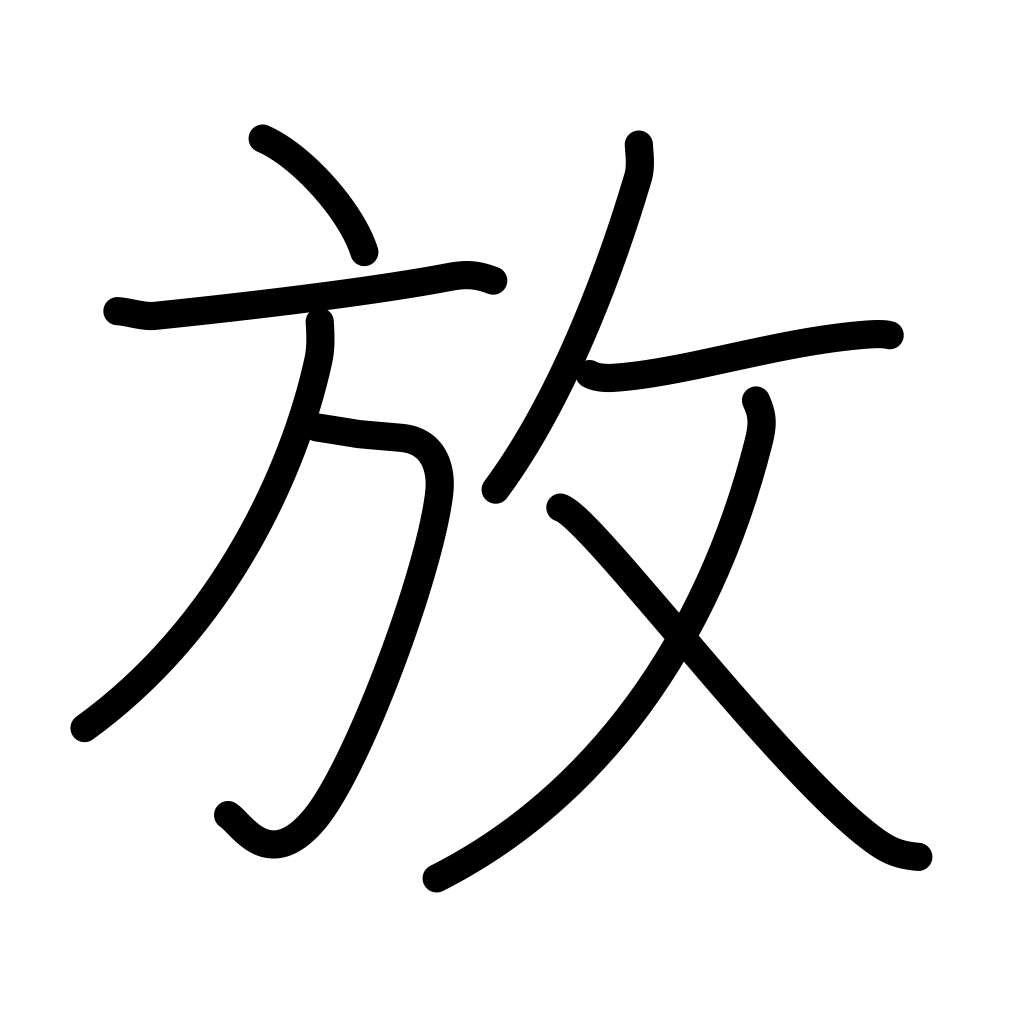
Meaning: set free, release, fire, shoot, emit, banish, liberate